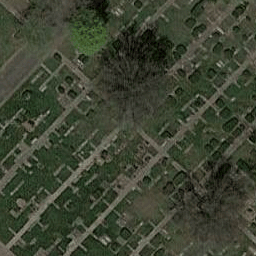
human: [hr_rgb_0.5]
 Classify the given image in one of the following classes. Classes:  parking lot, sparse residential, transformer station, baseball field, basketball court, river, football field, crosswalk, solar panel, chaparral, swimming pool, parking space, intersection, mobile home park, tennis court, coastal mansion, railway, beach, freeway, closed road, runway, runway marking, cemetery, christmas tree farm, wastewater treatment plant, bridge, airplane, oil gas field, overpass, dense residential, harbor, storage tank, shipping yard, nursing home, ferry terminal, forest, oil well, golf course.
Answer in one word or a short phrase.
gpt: cemetery